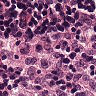
Metastatic tissue present: no